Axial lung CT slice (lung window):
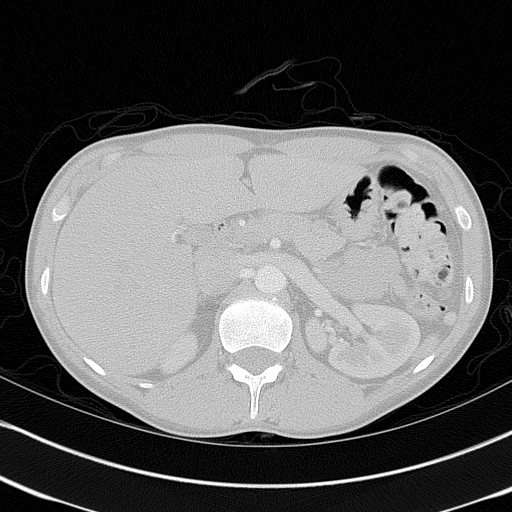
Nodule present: no